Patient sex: M
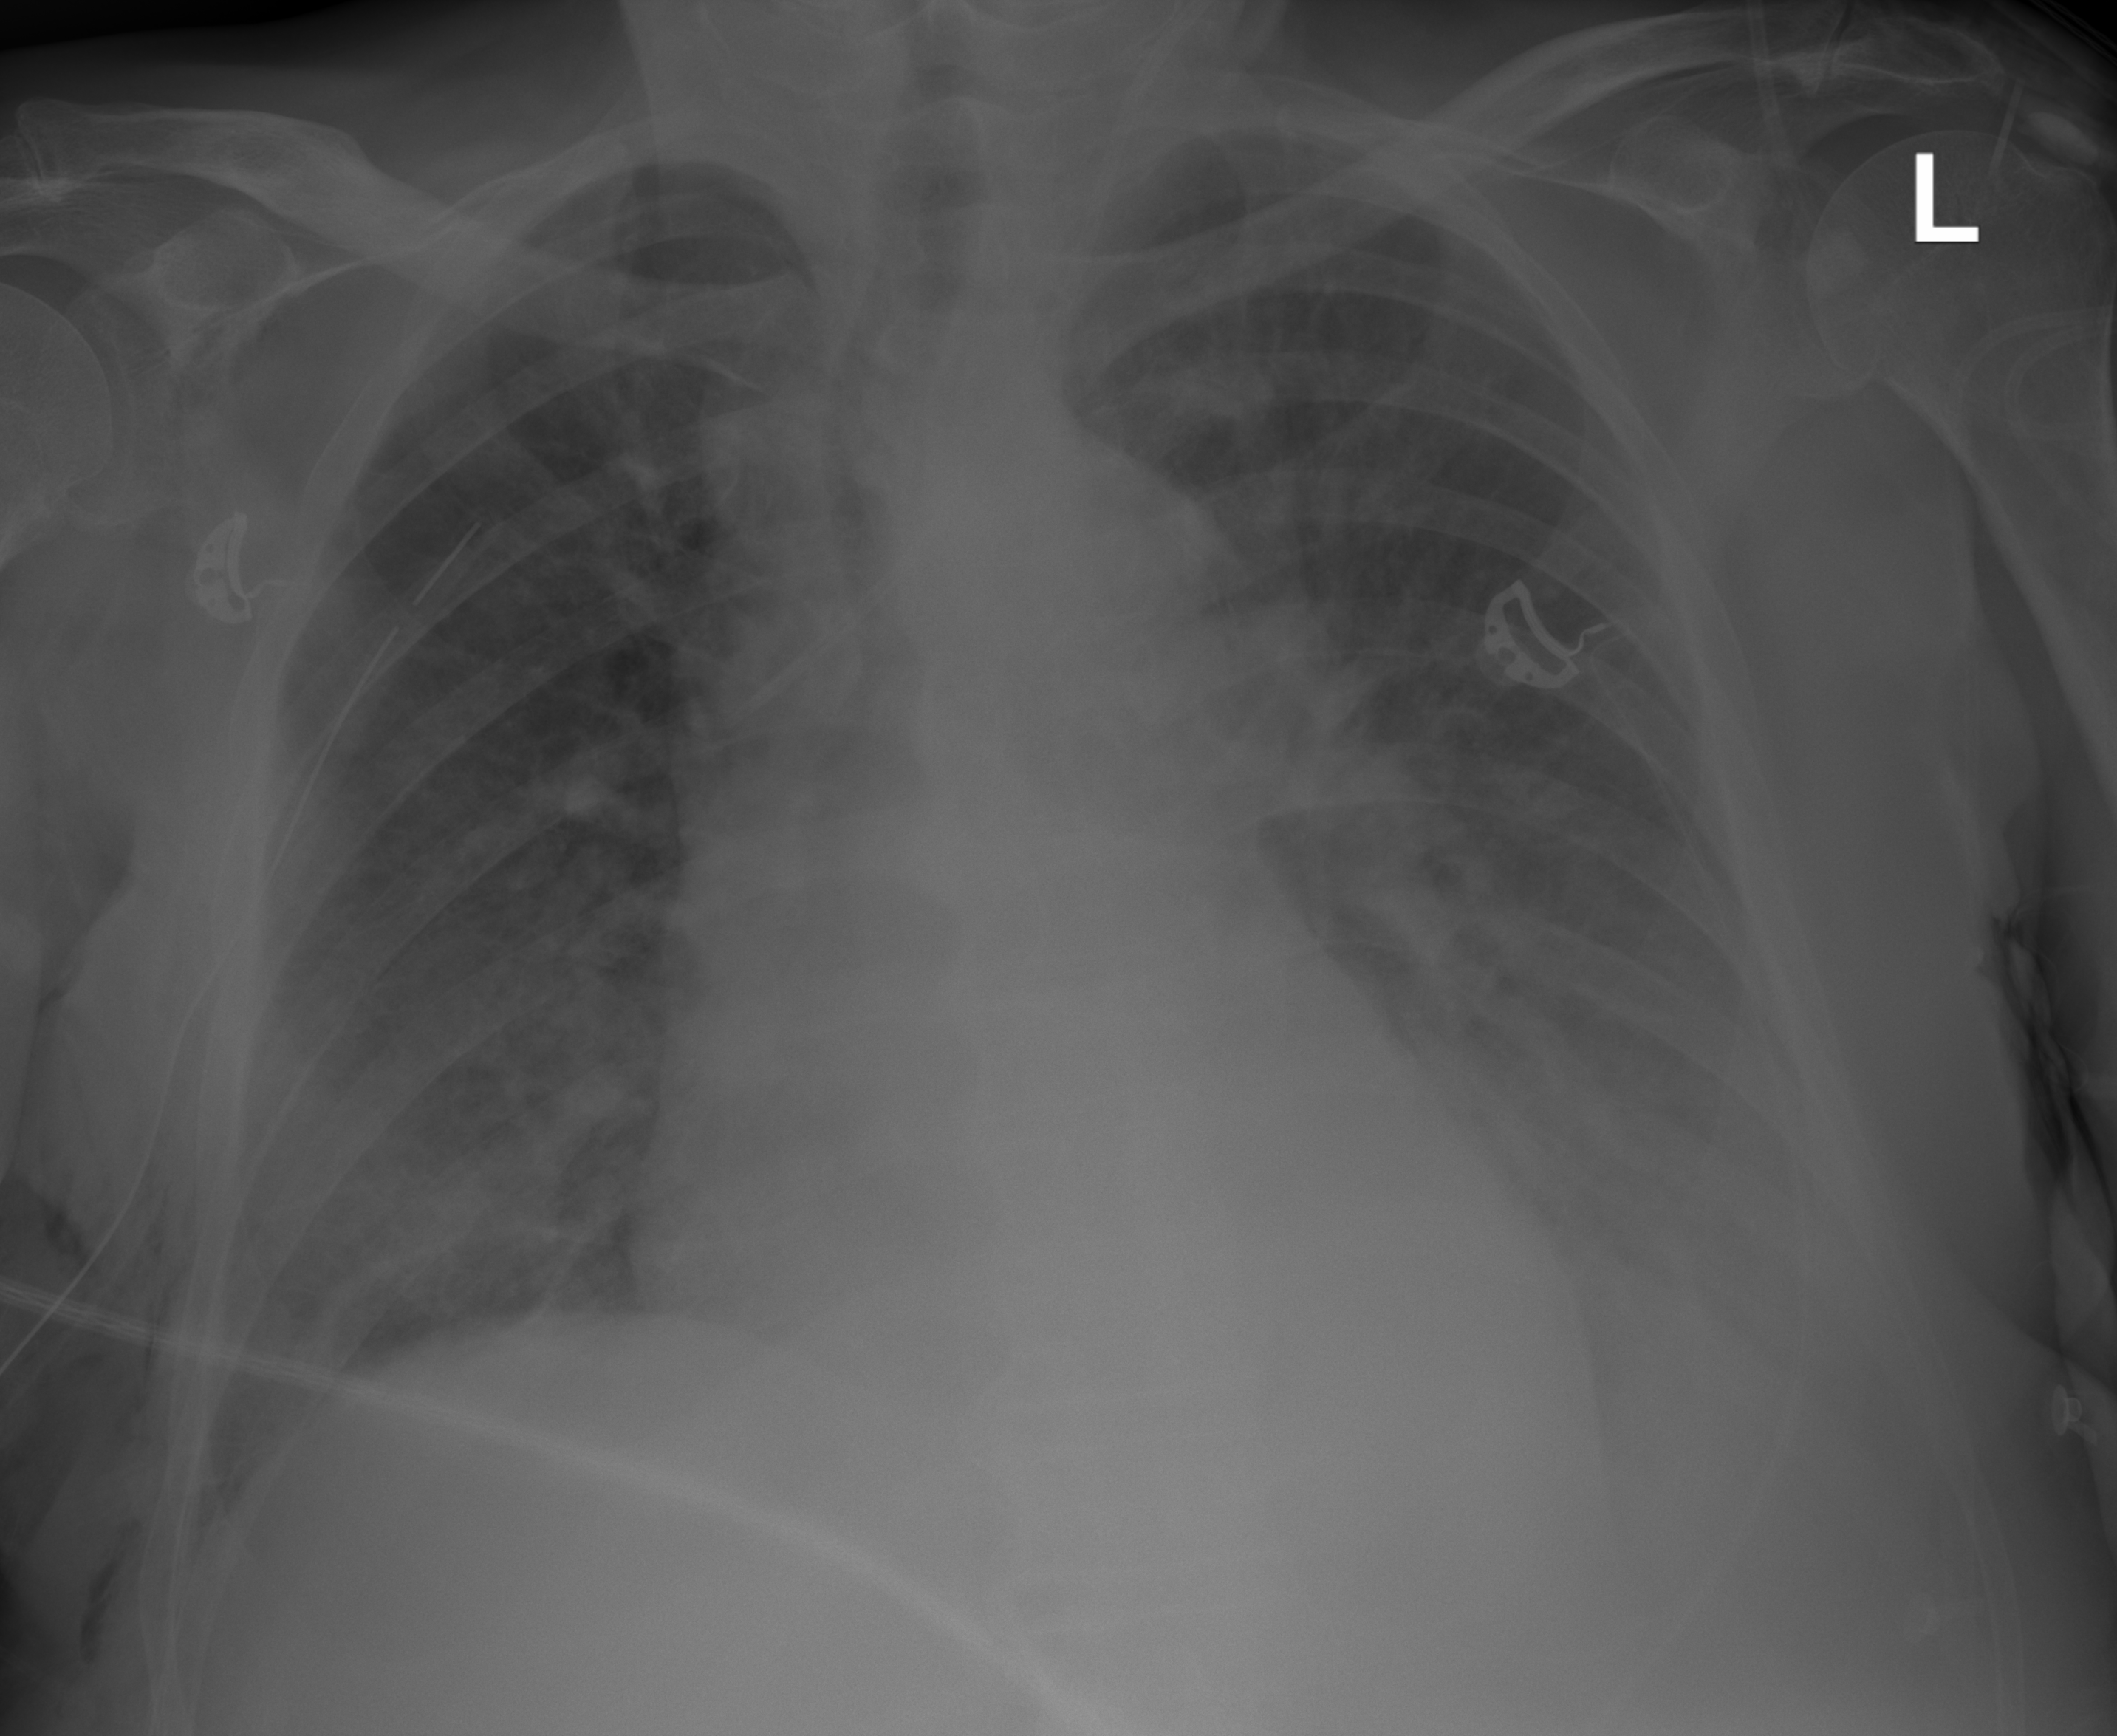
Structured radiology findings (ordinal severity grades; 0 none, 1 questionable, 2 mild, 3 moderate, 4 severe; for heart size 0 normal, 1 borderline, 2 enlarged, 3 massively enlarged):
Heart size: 2
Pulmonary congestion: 2
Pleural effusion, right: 0
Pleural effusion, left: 3
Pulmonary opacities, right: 0
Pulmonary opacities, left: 0
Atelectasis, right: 0
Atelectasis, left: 2